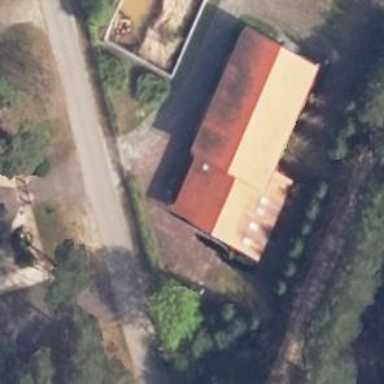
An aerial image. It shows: Service building.